Question: I'm currently studying <URL>. So as exercise for myself, I'd like to learn how to divide floating points in assembly. Let's say I'm going to divide 48.6 by 17.1. Here's the code.
'''
format PE console 4.0
entry main
include 'win32a.inc'
section '.data' data readable writeable
num1 dq 48.6
num2 dq 17.1
result dq ?
fmt db "%g", 10
szBuff db 32 dup (0)
section '.code' code readable executable
main:
fld qword [num1]
fld qword [num2]
fdivp
fstp qword [result]
invoke printf, fmt, result
invoke ExitProcess, 0
section '.idata' import data readable
library kernel32,'kernel32.dll', msvcrt,'msvcrt.dll'
import kernel32, ExitProcess,'ExitProcess'
import msvcrt, printf, 'printf'
'''
The output of the code is
> 7.62883e+265
What goes wrong here?
As suggested by Jester, I examined the code using OllyDbg

I guess the result was correct, but somehow it was messed up by printf?
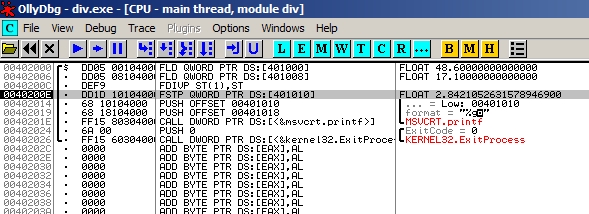
Answer: Upvote for using that tutorial, it's very good :)
A couple problems there:
- 'st(0)''st(7)''st(1)''st(0)''st(0)''st(0)''st(1)''st(0)'- 'fld''fst'- 'invoke''printf'-
I recommend you use a debugger to single step the code, so you can see what's happening and you don't even need to mess with trying to use 'printf'.
---
: sample session using gdb on linux with a working code (edited for clarity):
'''
$ cat > div.s
.intel_syntax noprefix
.globl main
.data
num1: .double 48.6
num2: .double 17.1
fmt: .string "%g
"
.text
main:
sub esp, 16
fld qword ptr [num1] # st(0)=48.6
fld qword ptr [num2] # st(0)=17.1, st(1)=48.6
fdivp # st(0)=st(1)/st(0), one item popped
fstp qword ptr [esp+4] # store as argument and pop
mov dword ptr [esp], offset fmt
call printf
add esp, 16
ret
$ gcc -masm=intel -m32 -g div.s -o div
$ ./div
2.84211
$ gdb ./div
GNU gdb (GDB) 7.3.50.20111117-cvs-debian
(gdb) br main
Breakpoint 1 at 0x80483c4: file div.s, line 11.
(gdb) r
Starting program: div
Breakpoint 1, main () at div.s:11
11 sub esp, 16
(gdb) n
main () at div.s:12
12 fld qword ptr [num1] # st(0)=48.6
(gdb)
13 fld qword ptr [num2] # st(0)=17.1, st(1)=48.6
(gdb) info float
=>R7: Valid 0x4004c266666666666800 +48.60000000000000142
R6: Empty 0x00000000000000000000
R5: Empty 0x00000000000000000000
R4: Empty 0x00000000000000000000
R3: Empty 0x00000000000000000000
R2: Empty 0x00000000000000000000
R1: Empty 0x00000000000000000000
R0: Empty 0x00000000000000000000
(gdb) n
14 fdivp # st(0)=st(1)/st(0), one item popped
(gdb) info float
R7: Valid 0x4004c266666666666800 +48.60000000000000142
=>R6: Valid 0x400388ccccccccccd000 +17.10000000000000142
R5: Empty 0x00000000000000000000
R4: Empty 0x00000000000000000000
R3: Empty 0x00000000000000000000
R2: Empty 0x00000000000000000000
R1: Empty 0x00000000000000000000
R0: Empty 0x00000000000000000000
(gdb) n
15 fstp qword ptr [esp+4] # store as argument and pop
(gdb) info float
=>R7: Valid 0x4000b5e50d79435e4e16 +2.842105263157894584
R6: Empty 0x400388ccccccccccd000
R5: Empty 0x00000000000000000000
R4: Empty 0x00000000000000000000
R3: Empty 0x00000000000000000000
R2: Empty 0x00000000000000000000
R1: Empty 0x00000000000000000000
R0: Empty 0x00000000000000000000
(gdb) n
16 mov dword ptr [esp], offset fmt
(gdb) info float
R7: Empty 0x4000b5e50d79435e4e16
R6: Empty 0x400388ccccccccccd000
R5: Empty 0x00000000000000000000
R4: Empty 0x00000000000000000000
R3: Empty 0x00000000000000000000
R2: Empty 0x00000000000000000000
R1: Empty 0x00000000000000000000
=>R0: Empty 0x00000000000000000000
'''
Note that 'gdb' prints the instruction that's gonna be executed next. The FPU stack top is marked by the arrow, that's always 'st(0)' by definition. It is followed by the others in increasing order and wraparound if necessary. The first dump shows '48.6' being loaded into 'st(0)' because that's marked by the arrow, the other locations are empty. Then, '17.1' is being loaded into 'st(0)' again because the arrow has moved (the barrel rotated). The '48.6' is now 'st(1)'. 'FDIVP' performs the division and removes one item from the stack, so we end up with result in 'st(0)' and the rest empty. 'FSTP' then stores 'st(0)' for the 'printf' as argument and removes it from the stack, so all registers are now empty.